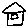
Label: house